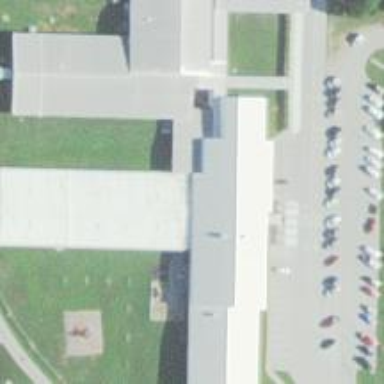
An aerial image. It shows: School.